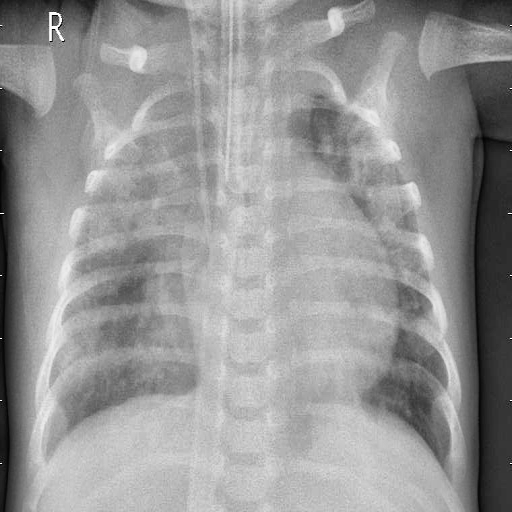
Finding: PNEUMONIA